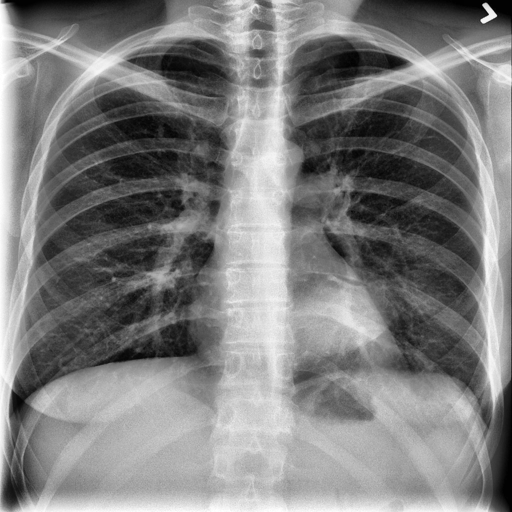
Finding: NORMAL